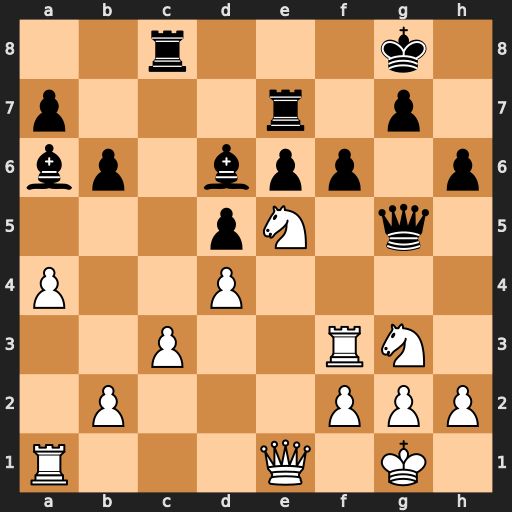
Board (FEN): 2r3k1/p3r1p1/bp1bpp1p/3pN1q1/P2P4/2P2RN1/1P3PPP/R3Q1K1
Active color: w
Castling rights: -
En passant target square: -
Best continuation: h4 Qxh4 Ng6 Qg4 Nxe7+